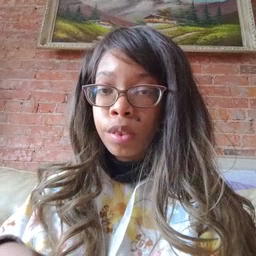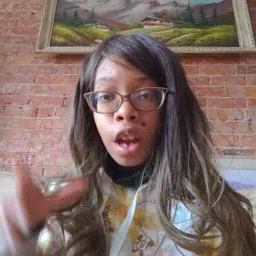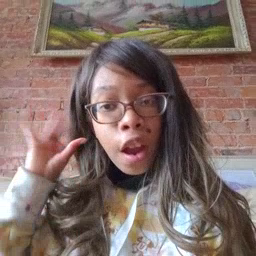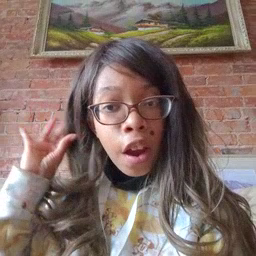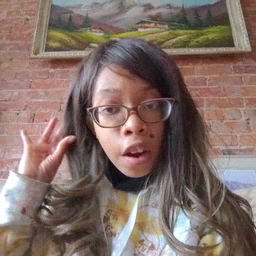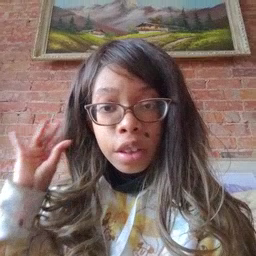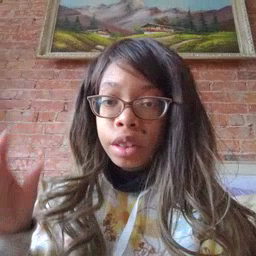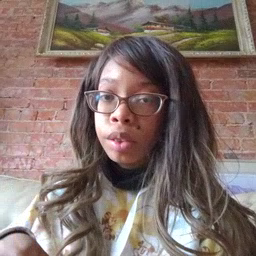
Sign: hair